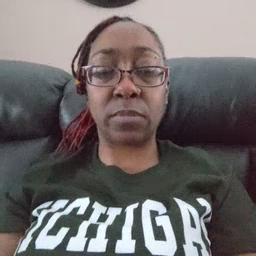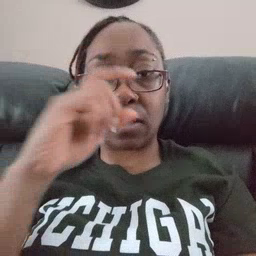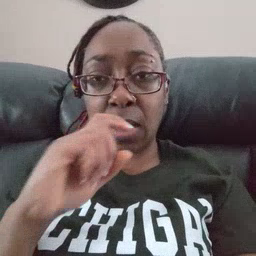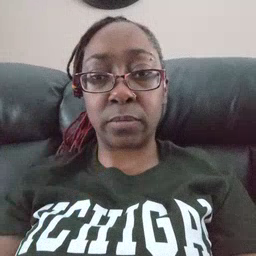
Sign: doll